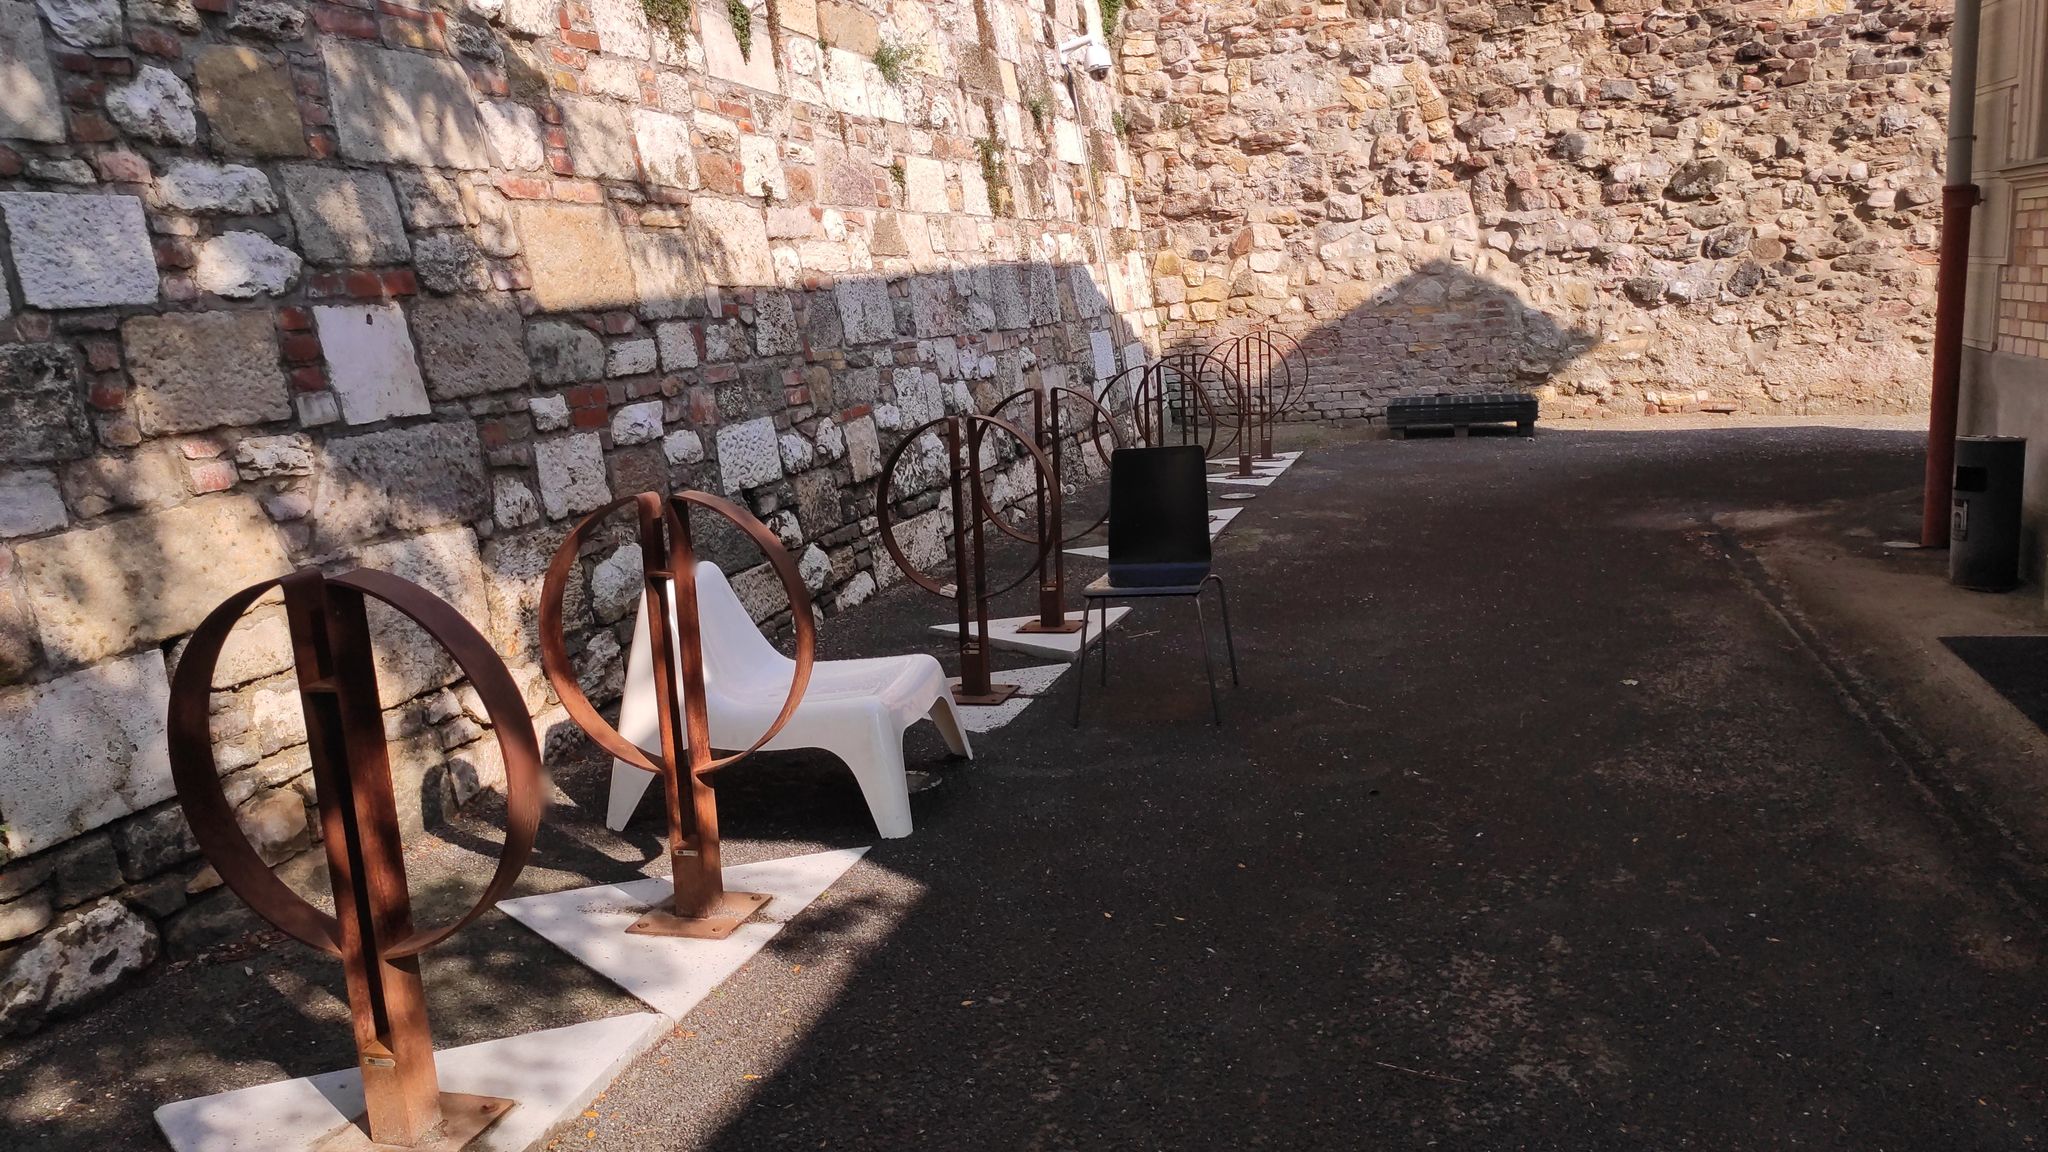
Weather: snowy
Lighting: day
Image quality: slightly poor
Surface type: walking surface
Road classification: road
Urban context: urban centre
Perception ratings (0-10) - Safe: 2.46, Lively: 5.45, Beautiful: 7.01, Boring: 6.98, Depressing: 1.9, Wealthy: 4.94